Question: I am referring to this <URL> for learning JPA ,Here a table is given
In query row what is relational object they are referring to?
Are they the objects of entity classes which I am making or something else.
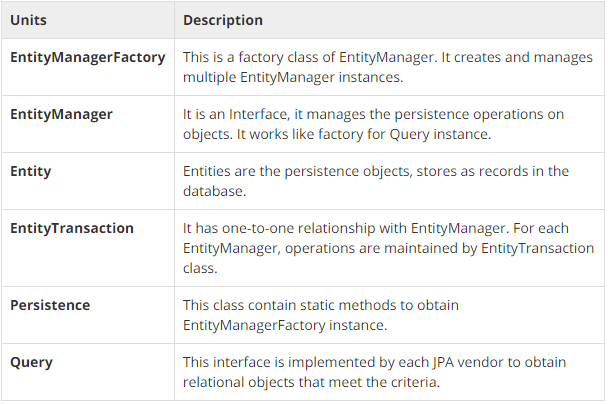
Answer: A <URL>, or lists of objects that are not entities.